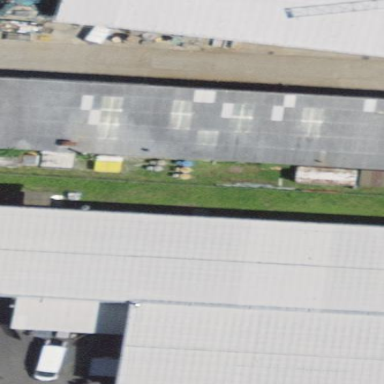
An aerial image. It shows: Industrial building.